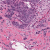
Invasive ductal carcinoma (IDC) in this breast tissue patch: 0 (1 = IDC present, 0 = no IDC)